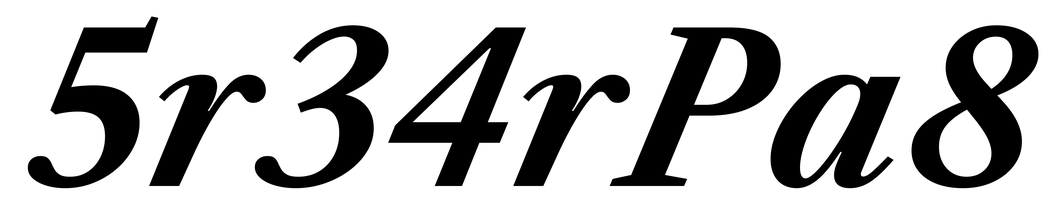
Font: LibreCaslonText-Italic_Bold_Italic